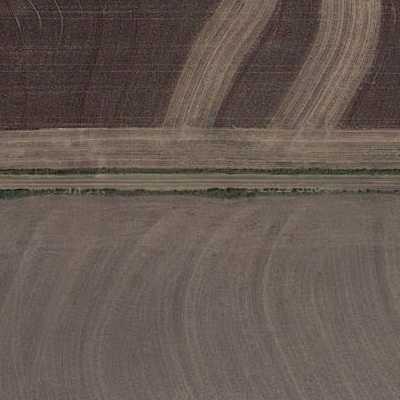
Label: Field